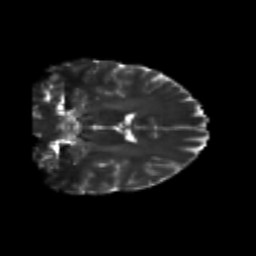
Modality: T2w
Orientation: coronal
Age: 24
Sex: male
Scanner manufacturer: siemens
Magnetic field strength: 3 T
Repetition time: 3.5 s
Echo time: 0.125 s